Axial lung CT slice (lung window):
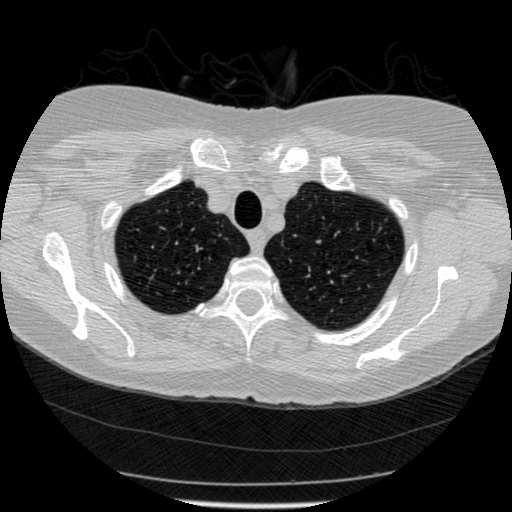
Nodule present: no